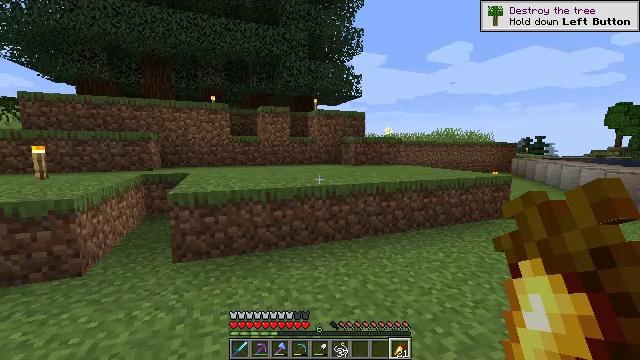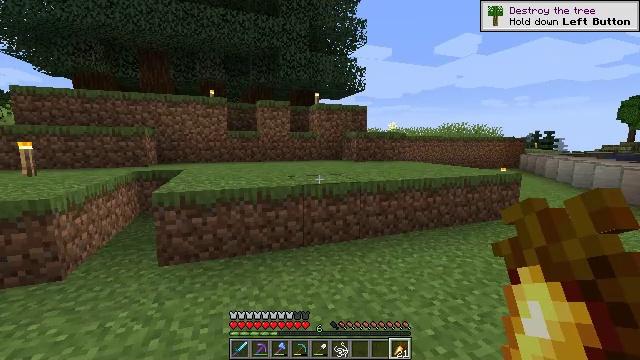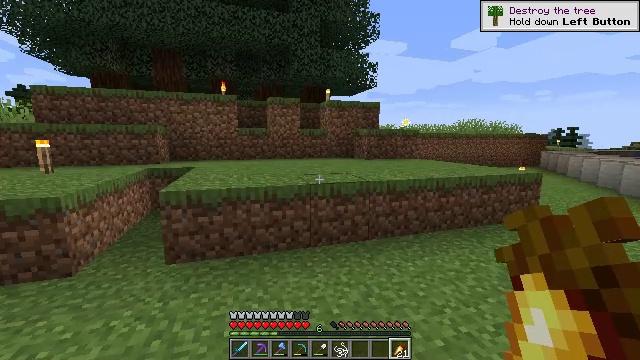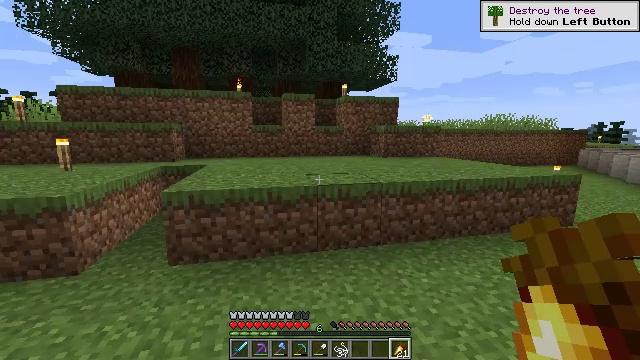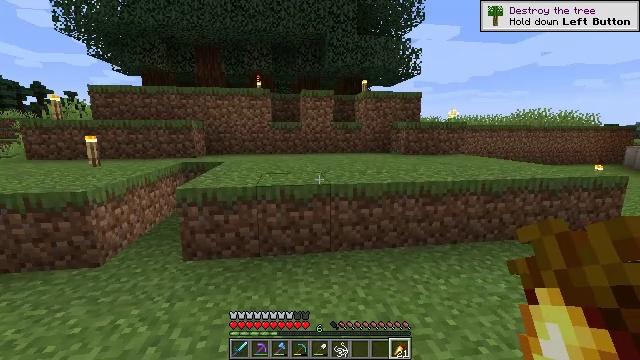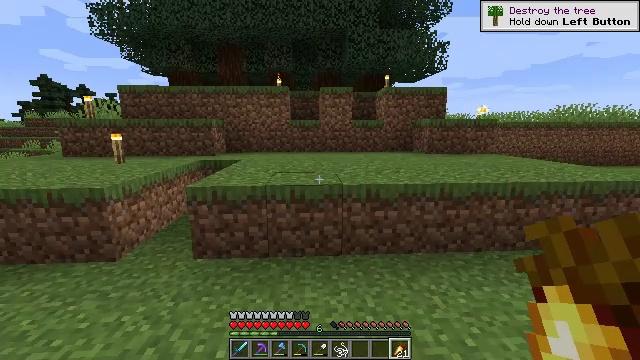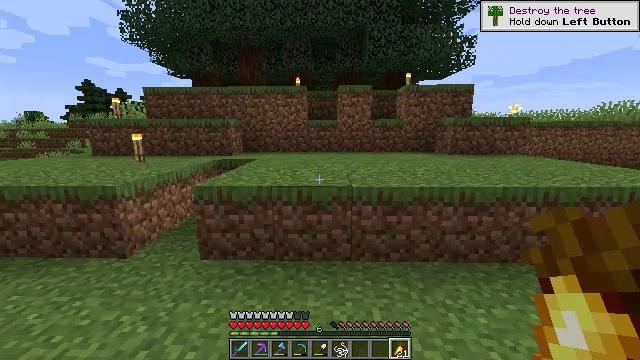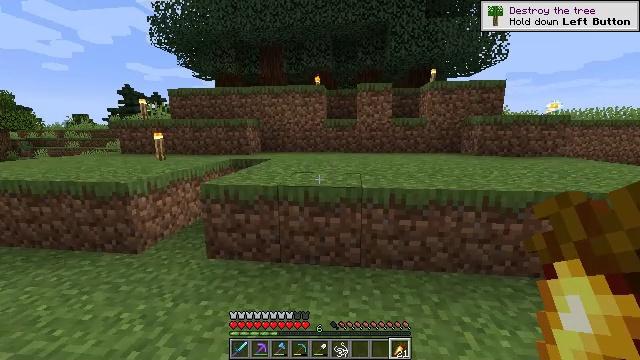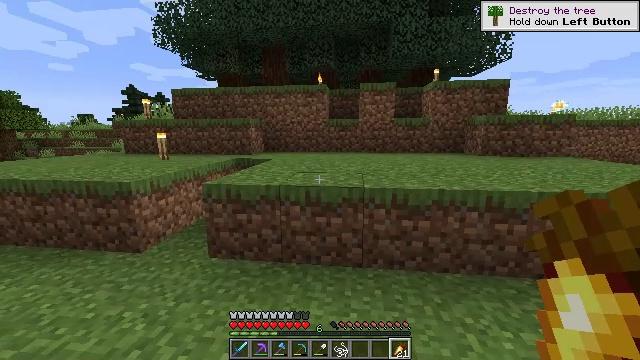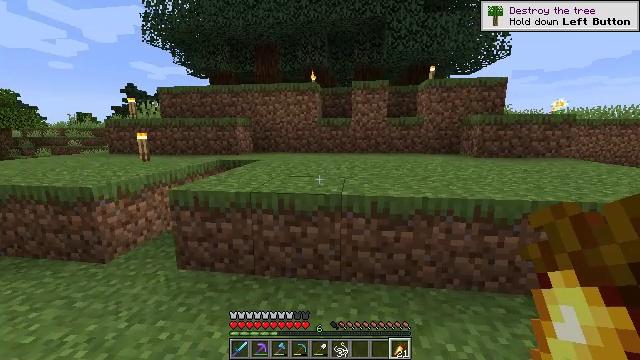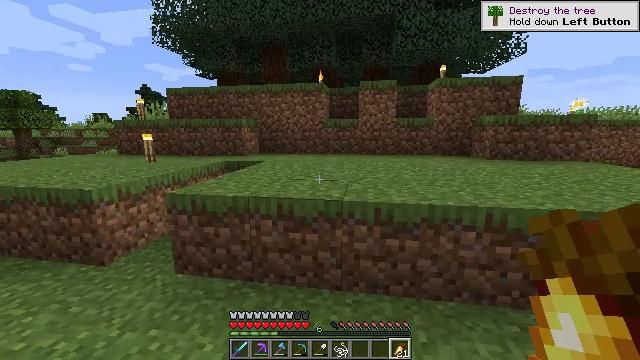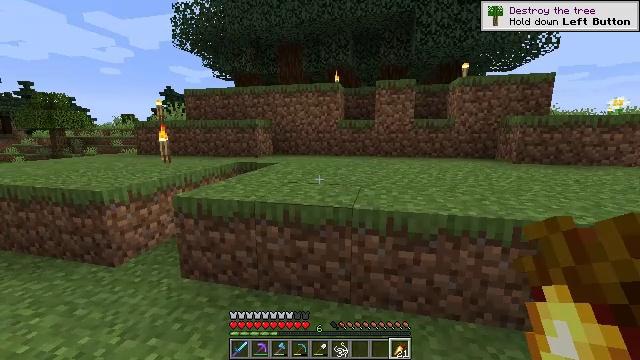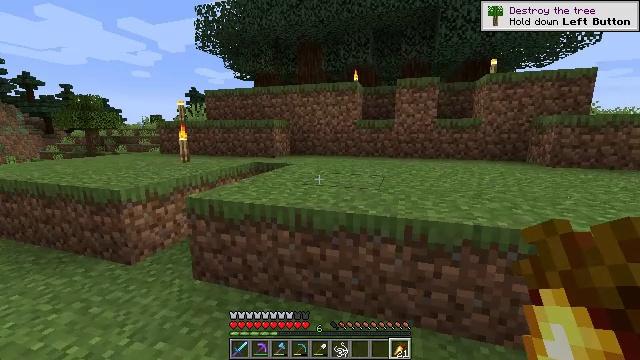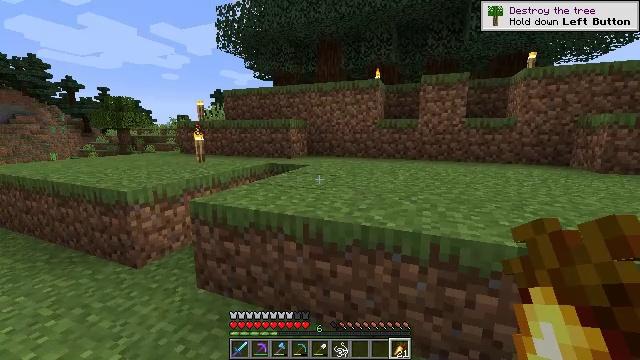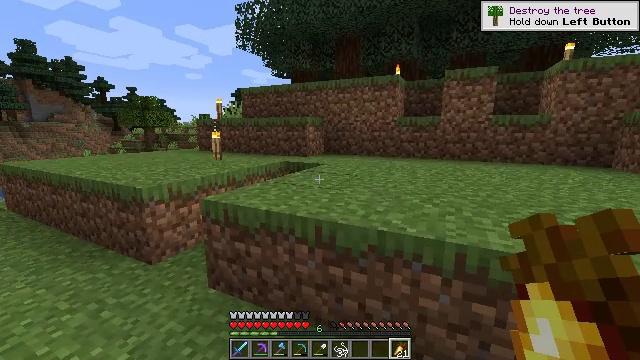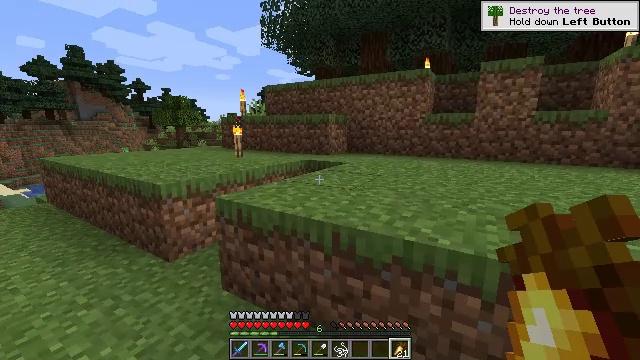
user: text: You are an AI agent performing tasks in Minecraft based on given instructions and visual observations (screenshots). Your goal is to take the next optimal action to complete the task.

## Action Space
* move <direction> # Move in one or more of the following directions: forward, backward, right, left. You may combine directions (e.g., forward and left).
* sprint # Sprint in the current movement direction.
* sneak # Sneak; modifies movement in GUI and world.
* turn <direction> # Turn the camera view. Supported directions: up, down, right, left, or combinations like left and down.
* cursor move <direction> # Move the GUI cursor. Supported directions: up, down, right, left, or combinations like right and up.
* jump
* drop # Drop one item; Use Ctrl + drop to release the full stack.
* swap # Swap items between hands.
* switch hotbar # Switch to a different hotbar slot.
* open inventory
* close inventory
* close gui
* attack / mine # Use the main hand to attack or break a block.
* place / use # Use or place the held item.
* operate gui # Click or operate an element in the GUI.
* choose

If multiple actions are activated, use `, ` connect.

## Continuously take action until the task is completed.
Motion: motion action
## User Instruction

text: Convert stone into smooth stone using the furnace.
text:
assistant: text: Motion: move forward and move right, turn left
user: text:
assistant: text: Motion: move forward and move right, turn left
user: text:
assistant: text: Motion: move forward and move right, turn left
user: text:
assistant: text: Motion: move forward and move right, turn left
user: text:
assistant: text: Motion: move forward and move right, turn left
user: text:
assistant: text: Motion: move forward and move right, turn left
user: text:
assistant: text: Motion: move forward and move right, turn left
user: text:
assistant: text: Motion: move forward and move right
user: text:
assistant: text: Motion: move forward and move right
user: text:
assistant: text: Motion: move forward, turn left
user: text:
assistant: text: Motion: move forward, turn left
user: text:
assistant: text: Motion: move forward, turn left
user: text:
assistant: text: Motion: move forward, turn left
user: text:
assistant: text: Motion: move forward, turn left
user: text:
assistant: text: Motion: move forward, turn left
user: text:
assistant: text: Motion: move forward, turn left, jump
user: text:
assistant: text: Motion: move forward, turn left, jump
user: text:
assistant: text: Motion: move forward, turn left, jump
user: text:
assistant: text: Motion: move forward, turn left, jump
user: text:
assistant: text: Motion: move forward, turn left, jump
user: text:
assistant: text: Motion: move forward, turn left, jump
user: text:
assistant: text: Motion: move forward, turn left, jump
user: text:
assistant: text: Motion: move forward, turn left, jump
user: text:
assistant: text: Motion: move forward, sprint, turn left, jump
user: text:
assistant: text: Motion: move forward, sprint, turn left, jump
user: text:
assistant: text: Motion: move forward, sprint, turn left, jump
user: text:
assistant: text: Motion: move forward, sprint, turn left, jump
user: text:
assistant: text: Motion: move forward, sprint, jump
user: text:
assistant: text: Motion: move forward, sprint, jump
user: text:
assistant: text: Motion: move forward, jump